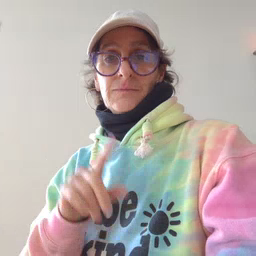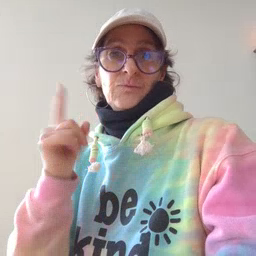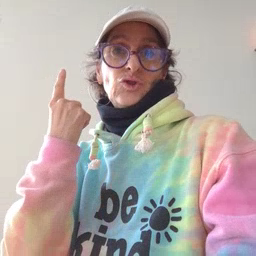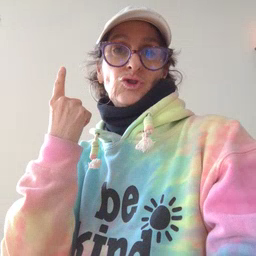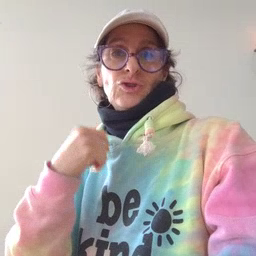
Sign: first